Aerial crown-view tile of a tropical tree (Barro Colorado Island, Panama), acquired 20240716:
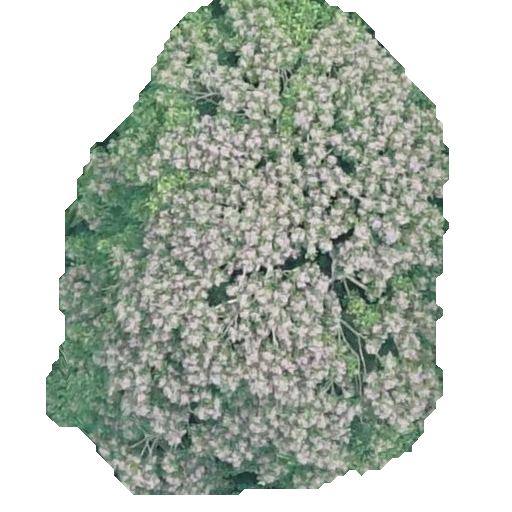
Species: Dipteryx oleifera
GBIF accepted scientific name: Dipteryx oleifera
Crown area: 250.912 m²